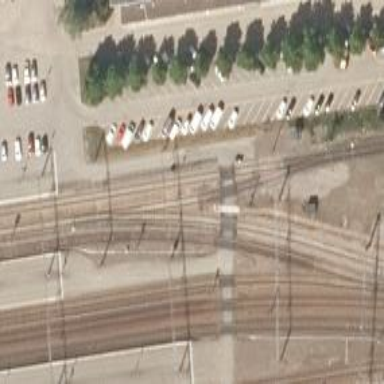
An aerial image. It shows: Railway crossing.